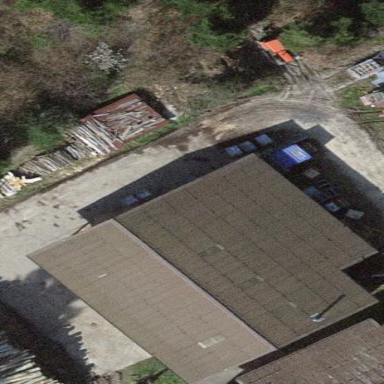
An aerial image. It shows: Industrial building.